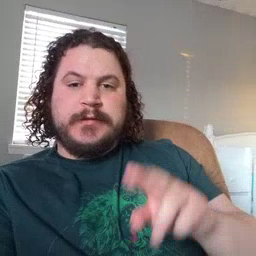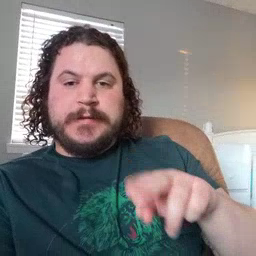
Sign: chair